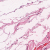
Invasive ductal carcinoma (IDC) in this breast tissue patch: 0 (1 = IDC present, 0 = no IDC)